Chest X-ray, AP view. Patient: 35 years old, sex F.
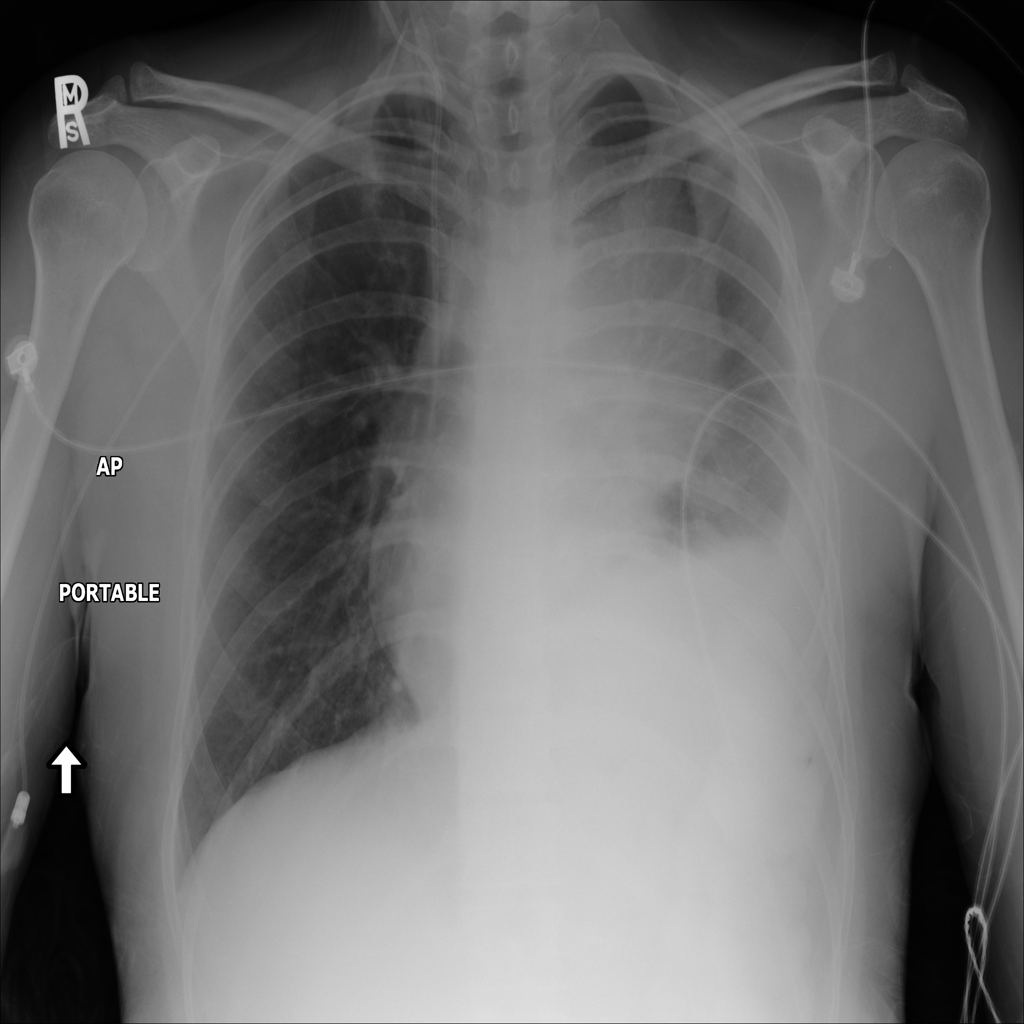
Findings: Effusion, Mass